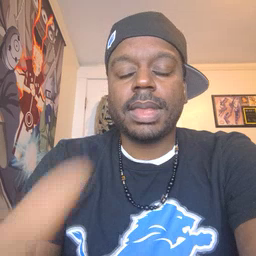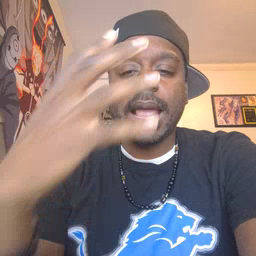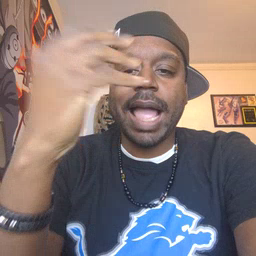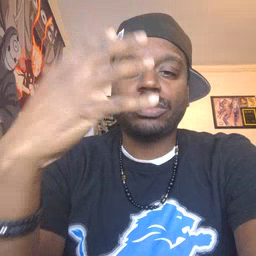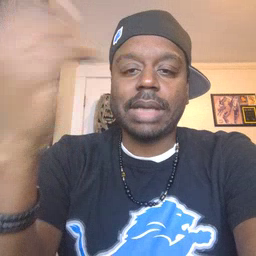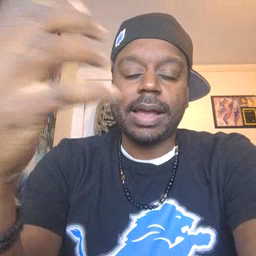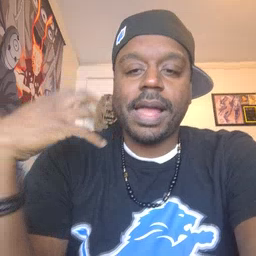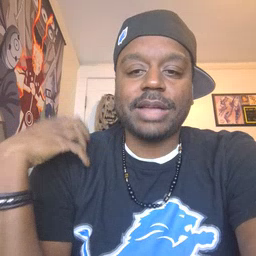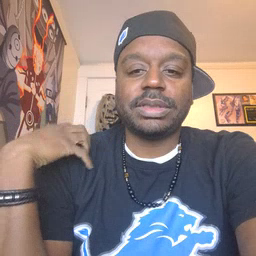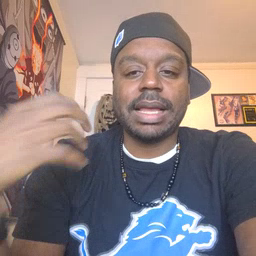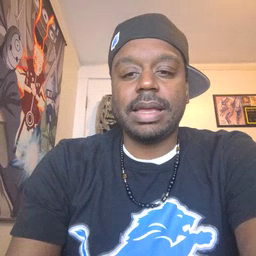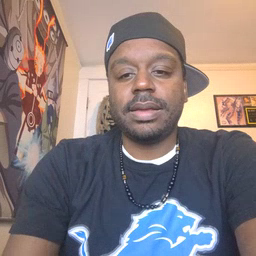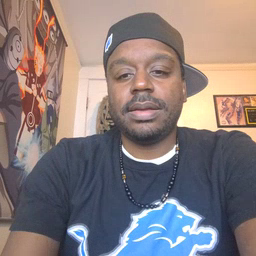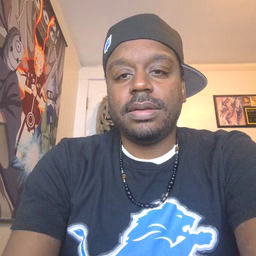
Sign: outside